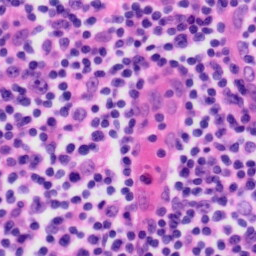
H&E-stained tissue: Tonsil